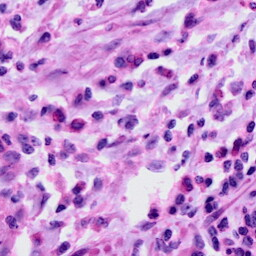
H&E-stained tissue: Cervix